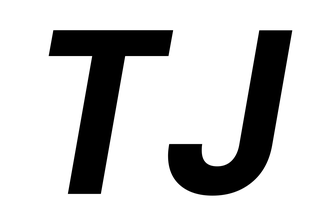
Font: Poppins-SemiBoldItalic